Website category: book
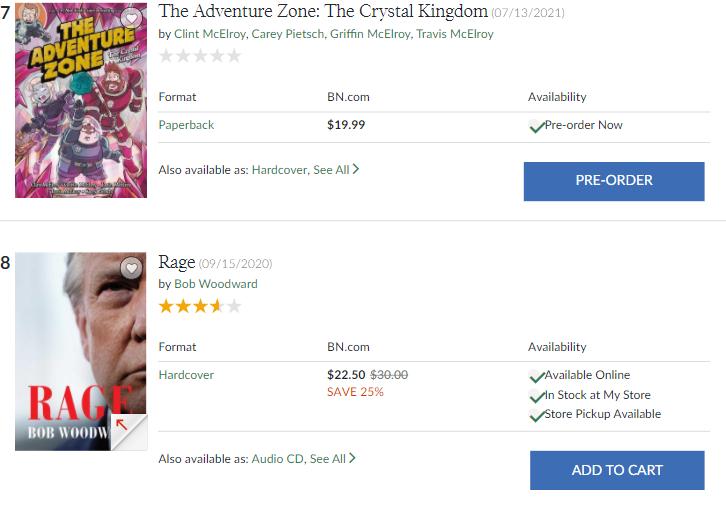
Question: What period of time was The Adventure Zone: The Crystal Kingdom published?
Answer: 07/13/2021

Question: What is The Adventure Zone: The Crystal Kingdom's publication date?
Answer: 07/13/2021

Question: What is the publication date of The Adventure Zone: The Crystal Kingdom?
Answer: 07/13/2021

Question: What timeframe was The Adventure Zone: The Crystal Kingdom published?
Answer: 07/13/2021

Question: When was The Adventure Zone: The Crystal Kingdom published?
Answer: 07/13/2021

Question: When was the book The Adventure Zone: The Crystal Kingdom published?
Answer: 07/13/2021

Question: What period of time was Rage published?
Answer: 09/15/2020

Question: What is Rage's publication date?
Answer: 09/15/2020

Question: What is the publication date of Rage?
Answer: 09/15/2020

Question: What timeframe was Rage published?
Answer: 09/15/2020

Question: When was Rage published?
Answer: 09/15/2020

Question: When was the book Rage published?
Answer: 09/15/2020

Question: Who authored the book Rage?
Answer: Bob Woodward

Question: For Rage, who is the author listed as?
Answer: Bob Woodward

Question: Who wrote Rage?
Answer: Bob Woodward

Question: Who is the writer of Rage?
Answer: Bob Woodward

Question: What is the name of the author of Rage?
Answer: Bob Woodward

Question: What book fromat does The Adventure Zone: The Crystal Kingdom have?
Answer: Paperback

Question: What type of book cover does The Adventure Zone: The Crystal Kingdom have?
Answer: Paperback

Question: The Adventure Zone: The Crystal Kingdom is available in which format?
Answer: Paperback

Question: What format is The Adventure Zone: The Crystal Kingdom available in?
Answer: Paperback

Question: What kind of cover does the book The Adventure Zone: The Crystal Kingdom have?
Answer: Paperback

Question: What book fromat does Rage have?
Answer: Hardcover

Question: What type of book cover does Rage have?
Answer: Hardcover

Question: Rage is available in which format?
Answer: Hardcover

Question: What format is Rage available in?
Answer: Hardcover

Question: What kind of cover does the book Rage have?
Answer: Hardcover

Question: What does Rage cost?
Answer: $22.50

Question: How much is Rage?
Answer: $22.50

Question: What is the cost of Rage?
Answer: $22.50

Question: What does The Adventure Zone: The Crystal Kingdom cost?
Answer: $19.99

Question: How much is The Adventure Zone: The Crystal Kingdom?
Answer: $19.99

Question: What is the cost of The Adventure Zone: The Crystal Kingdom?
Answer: $19.99

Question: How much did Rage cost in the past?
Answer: $30.00

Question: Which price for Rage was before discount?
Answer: $30.00

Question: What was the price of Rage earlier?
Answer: $30.00

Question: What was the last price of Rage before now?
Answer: $30.00

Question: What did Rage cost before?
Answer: $30.00

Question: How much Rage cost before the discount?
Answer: $30.00

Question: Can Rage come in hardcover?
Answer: no

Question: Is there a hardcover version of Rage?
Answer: no

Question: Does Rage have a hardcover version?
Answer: no

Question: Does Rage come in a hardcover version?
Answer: no

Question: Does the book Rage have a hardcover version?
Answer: no

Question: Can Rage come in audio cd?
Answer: yes

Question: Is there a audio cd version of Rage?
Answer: yes

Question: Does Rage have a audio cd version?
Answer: yes

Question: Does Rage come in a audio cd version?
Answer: yes

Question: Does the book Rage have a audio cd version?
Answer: yes

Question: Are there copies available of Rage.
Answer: yes

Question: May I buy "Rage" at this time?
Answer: yes

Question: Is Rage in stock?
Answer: yes

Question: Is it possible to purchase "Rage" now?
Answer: yes

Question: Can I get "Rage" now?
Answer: yes

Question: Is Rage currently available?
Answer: yes

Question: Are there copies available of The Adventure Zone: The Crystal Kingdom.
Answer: no

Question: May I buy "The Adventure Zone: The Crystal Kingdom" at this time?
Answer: no

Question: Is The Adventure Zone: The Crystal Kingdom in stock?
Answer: no

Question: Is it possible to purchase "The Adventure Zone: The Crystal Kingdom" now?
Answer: no

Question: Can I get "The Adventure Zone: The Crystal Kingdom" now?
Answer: no

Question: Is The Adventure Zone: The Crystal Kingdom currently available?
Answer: no

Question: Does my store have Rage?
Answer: yes

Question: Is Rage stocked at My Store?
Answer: yes

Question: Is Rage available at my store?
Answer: yes